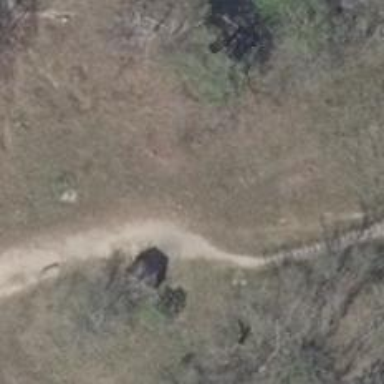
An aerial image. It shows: Lean-to shelter for tourists.